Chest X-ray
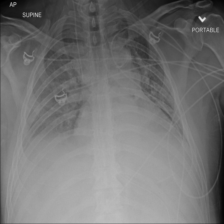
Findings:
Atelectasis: positive
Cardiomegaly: negative
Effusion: negative
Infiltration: negative
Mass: negative
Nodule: negative
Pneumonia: negative
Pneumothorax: negative
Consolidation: positive
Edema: negative
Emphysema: negative
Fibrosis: negative
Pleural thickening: negative
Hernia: negative